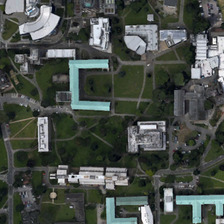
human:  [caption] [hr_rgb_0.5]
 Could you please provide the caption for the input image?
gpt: there are many square blocks in the school .

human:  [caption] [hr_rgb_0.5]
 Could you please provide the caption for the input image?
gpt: many buildings and green trees are in a school .

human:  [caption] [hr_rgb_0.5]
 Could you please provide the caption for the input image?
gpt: many buildings and green trees are in a school .

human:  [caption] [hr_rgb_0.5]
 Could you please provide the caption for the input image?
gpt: there are many square blocks in the school .

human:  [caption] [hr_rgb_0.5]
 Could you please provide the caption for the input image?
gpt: many buildings and green trees are in a school .